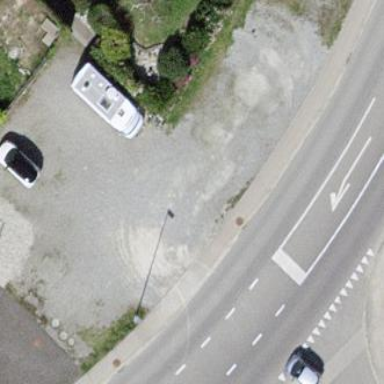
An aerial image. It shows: Unpaved parking area.